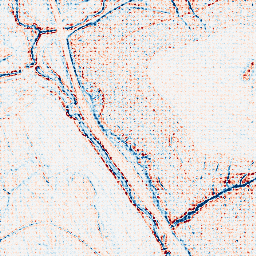
Category: edge_preserving
Decomposition family: bilateral
Decomposition parameters: d: 5
sigma_color: 150
sigma_space: 150
Upsampling method: sinc_blackman
Upsampling parameters: scale: 4
kernel_size: 4
Upsampling scale: 4